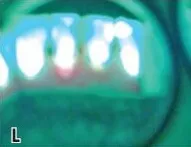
Clinical and fluorescence images referring to consultations: initial, follow-up with 15 and 30 days. ; After 30 days, there was reddish fluorescence only in the cervical of the 41.
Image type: pathology (methenamine_silver)